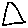
Label: triangle